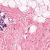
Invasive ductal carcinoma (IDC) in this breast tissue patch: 0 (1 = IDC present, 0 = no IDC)